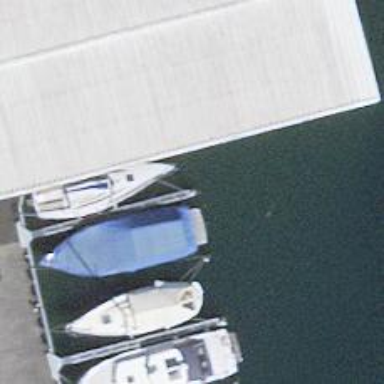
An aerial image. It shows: Man-made pier.